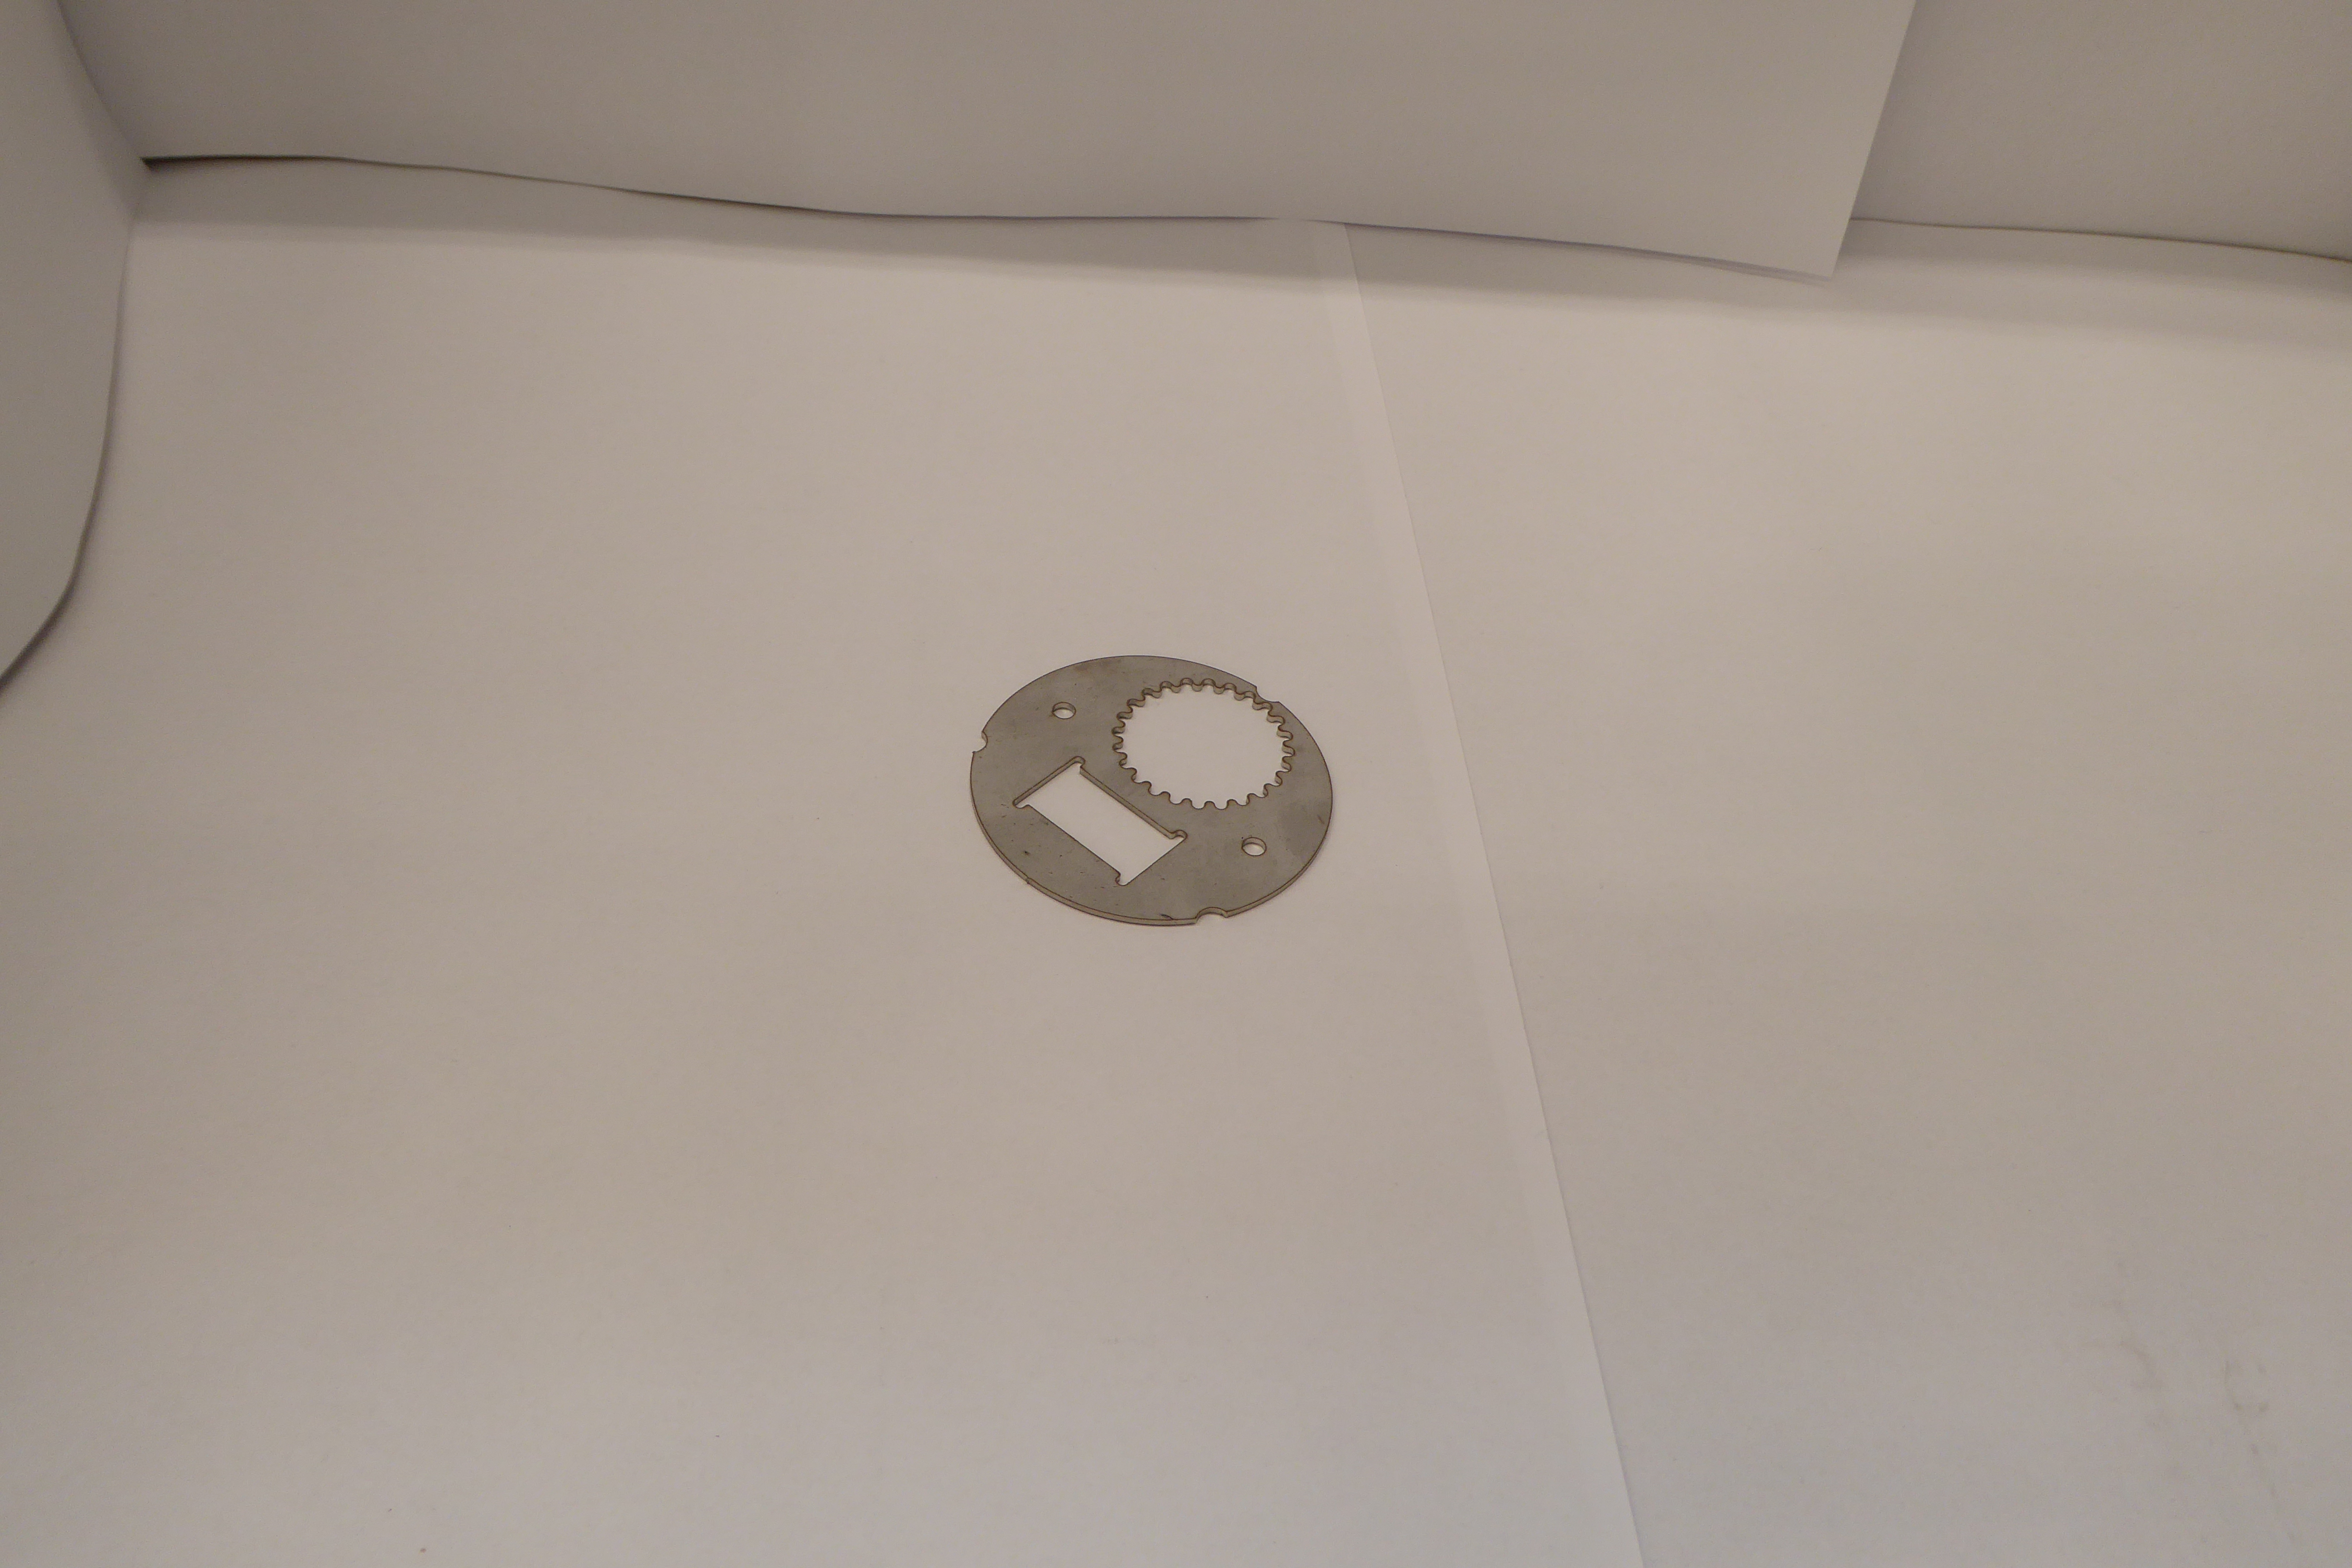
Label: Bottle Opener - Inlay